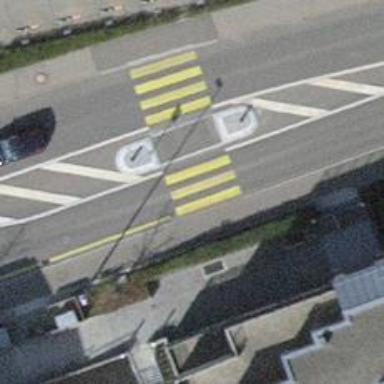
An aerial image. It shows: Uncontrolled crossing with pedestrian island.